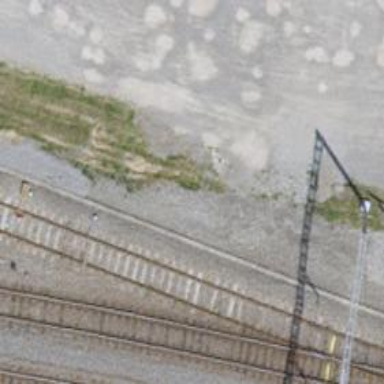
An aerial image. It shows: Single spur service track.